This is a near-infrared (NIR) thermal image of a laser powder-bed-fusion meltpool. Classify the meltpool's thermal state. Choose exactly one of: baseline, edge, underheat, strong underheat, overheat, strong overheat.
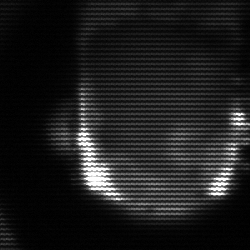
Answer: baseline